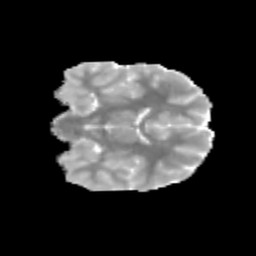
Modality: MD
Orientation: coronal
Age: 13
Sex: male
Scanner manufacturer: siemens
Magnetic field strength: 3 T
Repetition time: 3.8 s
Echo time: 0.07 s